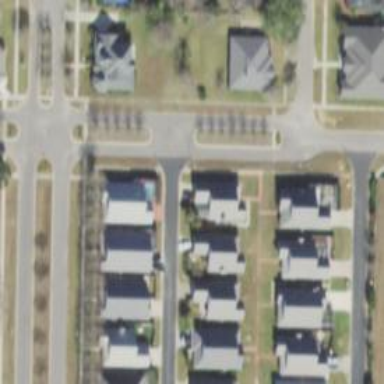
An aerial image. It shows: Neighborhood.